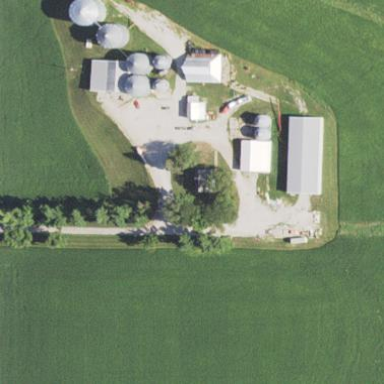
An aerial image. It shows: Farmyard area.